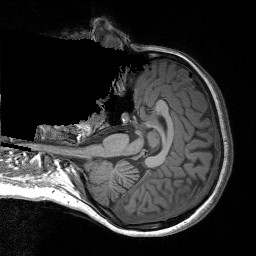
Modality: T1w
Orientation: axial